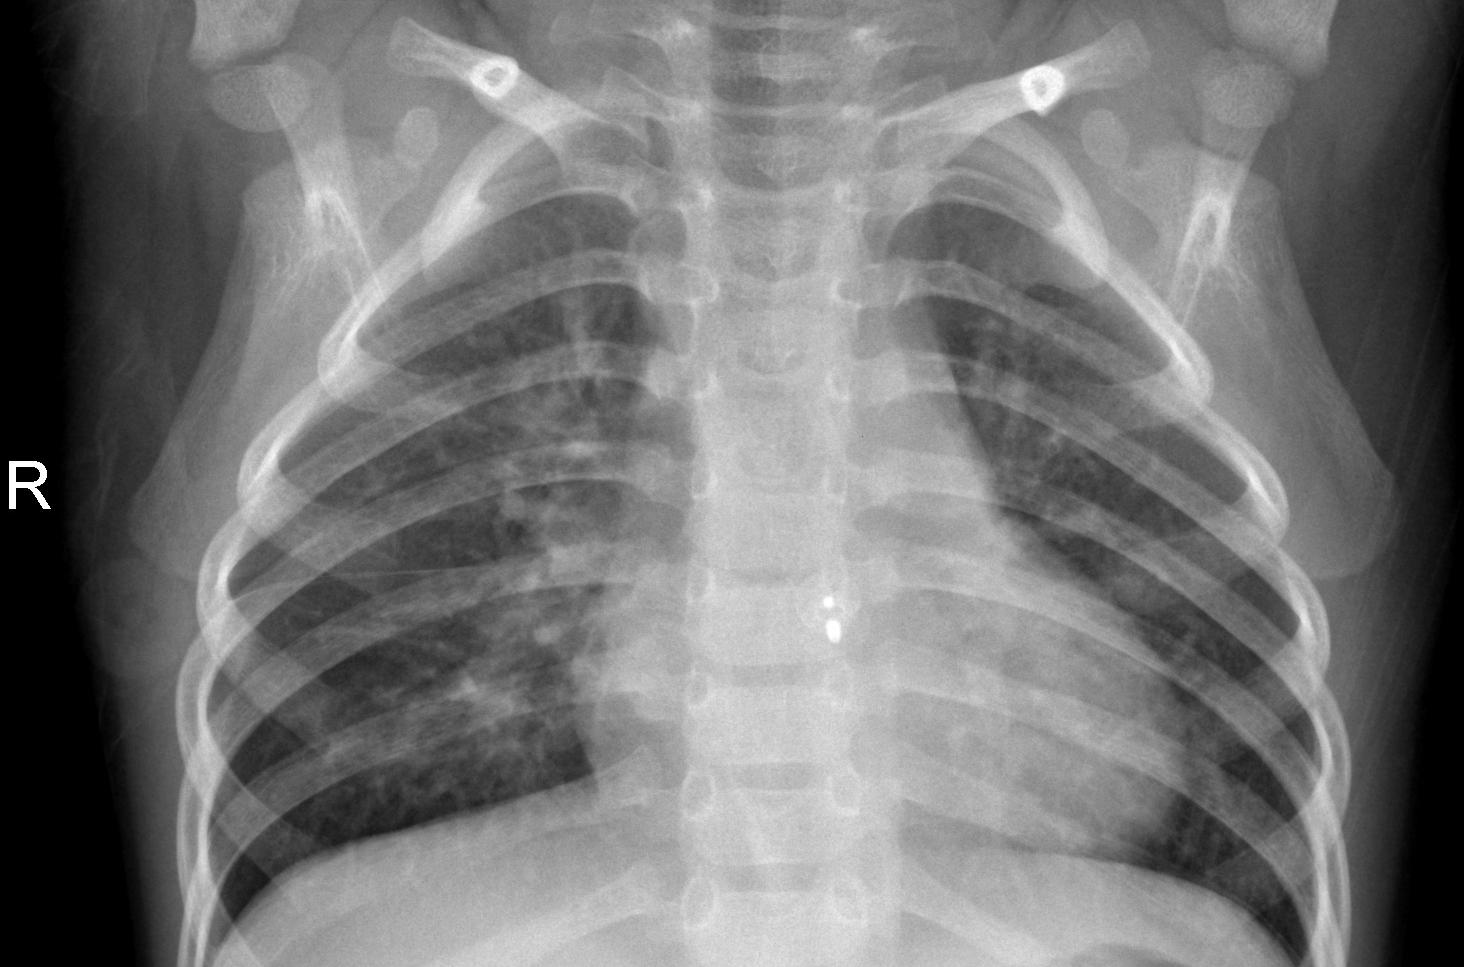
Diagnosis: PNEUMONIA